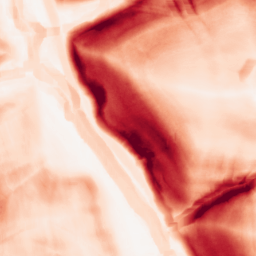
Category: morphological
Decomposition family: morphological_square
Decomposition parameters: operation: gradient
size: 10
Upsampling method: linear_exact
Upsampling parameters: scale: 8
Upsampling scale: 8